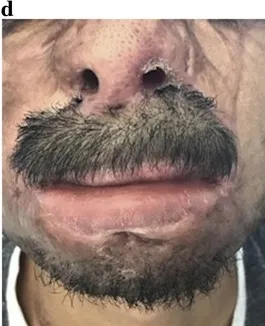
Case #2. 2a), D) Appearance with scalp hair growth within the flap. The patient is taught to do regular trimming of the hair.
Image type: medical_photograph (skin_photograph)